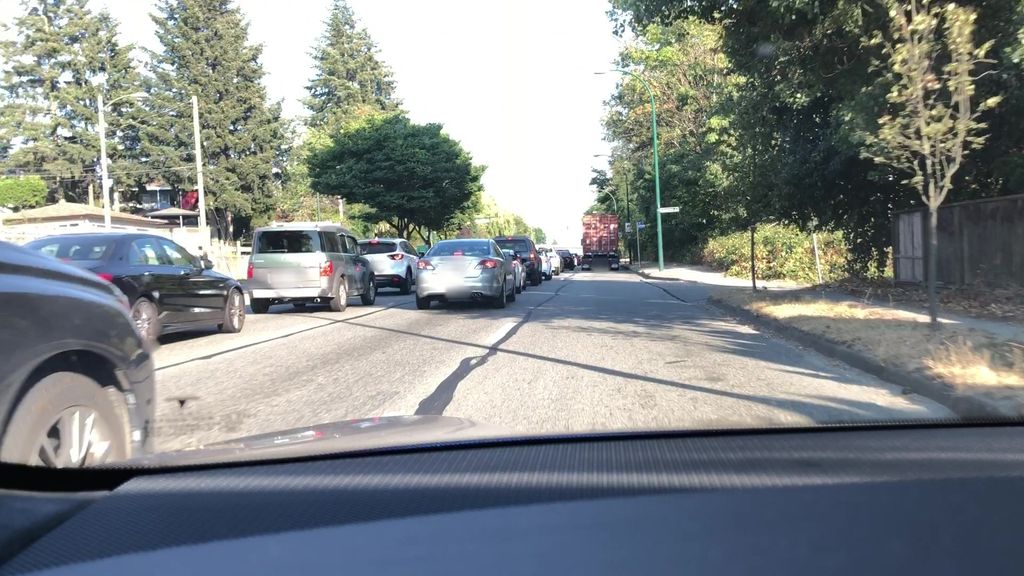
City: vancouver